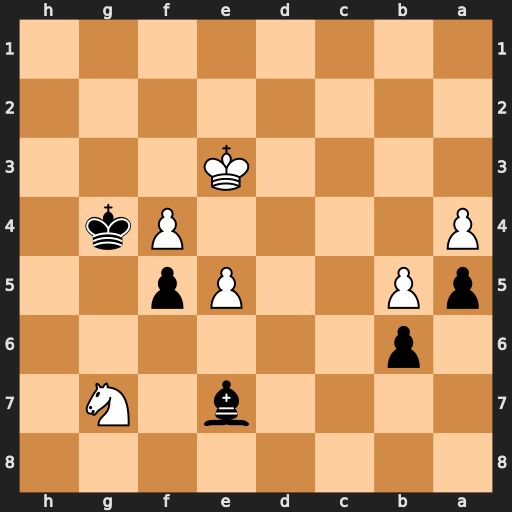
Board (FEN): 8/4b1N1/1p6/pP2Pp2/P4Pk1/4K3/8/8
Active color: b
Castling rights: -
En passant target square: -
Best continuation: Bc5+ Ke2 Kxf4